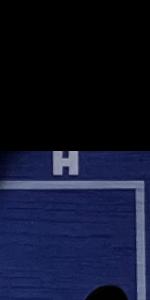
Label: Empty